Question: > I had this error when use upload file control " " .
'''
if (FUFile.PostedFile.ContentLength != 0)
{
string tempVar = "~/res/Posts/" + FUFile.Value.ToString();
FUFile.PostedFile.SaveAs(Server.MapPath(tempVar));
ftier.Addpostfromfront(LoggedUserID, "4", txpost.Value, tempVar, DateTime.Now, DateTime.Now, false, false);
}
'''
> when I checked the code I had :

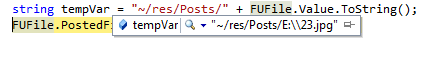
Answer: Use the property FileName after extracting just the filename
'''
if (FUFile.PostedFile.ContentLength != 0)
{
string file = Path.GetFileName(FUFile.PostedFile.FileName);
string tempVar = Path.Combine("~/res/Posts/", file);
FUFile.PostedFile.SaveAs(Server.MapPath(tempVar));
ftier.Addpostfromfront(LoggedUserID, "4", txpost.Value, tempVar, DateTime.Now, DateTime.Now, false, false);
}
'''